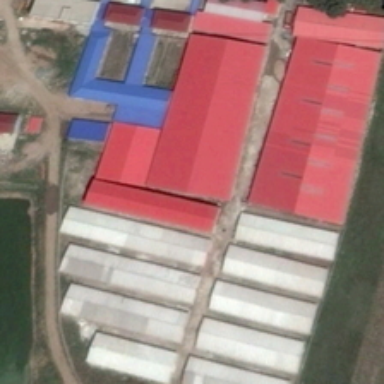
Beside a road  group of factory buildings with the roof color of red  white and blue is lying on the grassy ground with an unpaved path passing by .